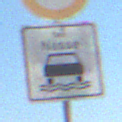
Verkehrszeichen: BeiNaesse
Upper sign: Geschwindigkeit120
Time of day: Midday
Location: Outdoor (Suburban)
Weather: PartlyCloudy
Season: NotSpecified
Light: Natural